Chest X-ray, AP view. Patient: 60 years old, sex M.
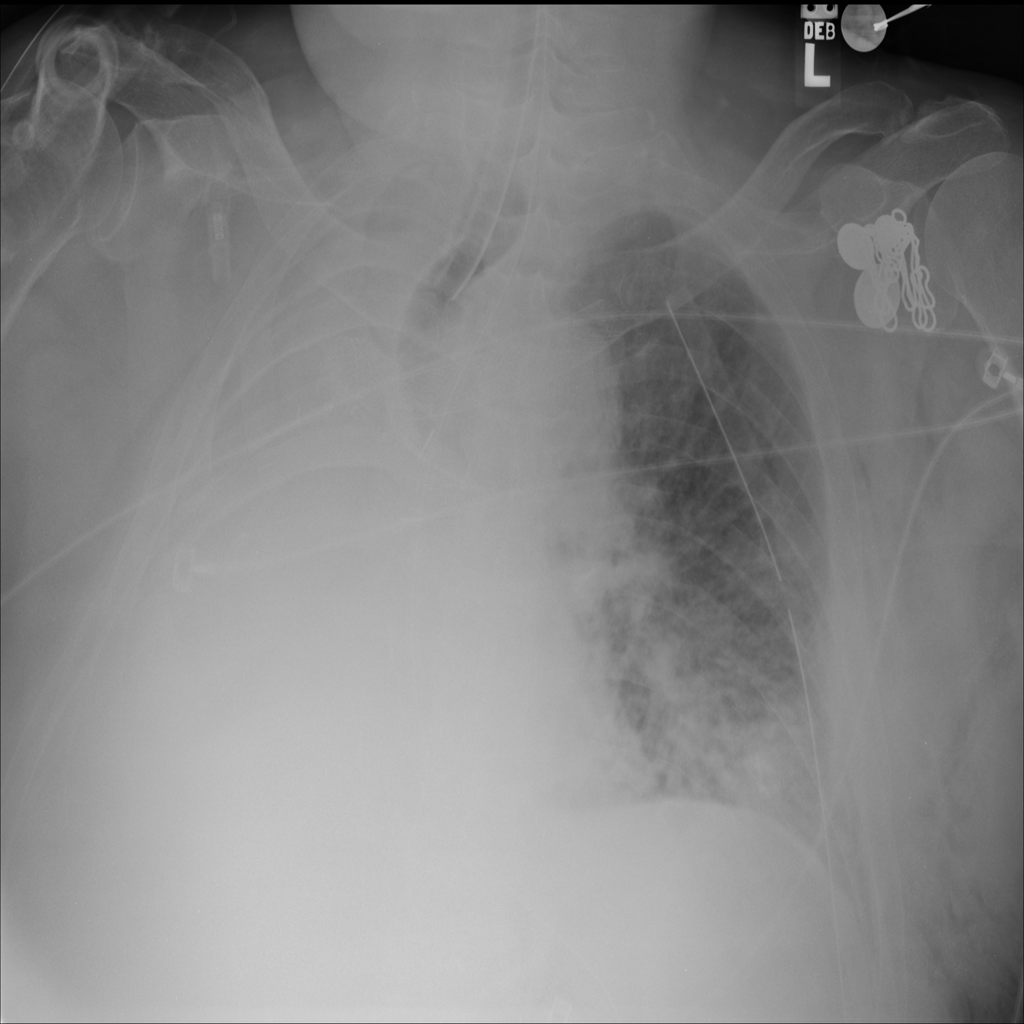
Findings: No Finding